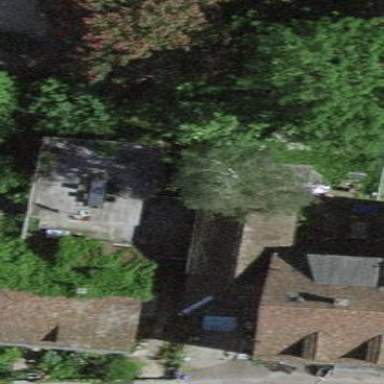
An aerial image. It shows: Shed building.